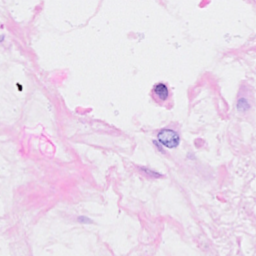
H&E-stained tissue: Breast